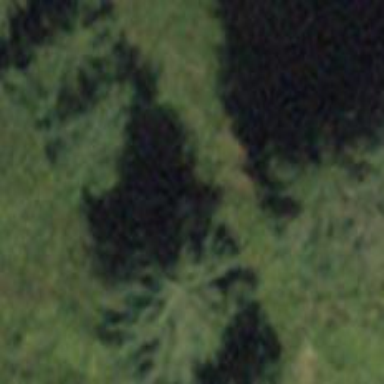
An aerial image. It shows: Row of trees in natural setting.